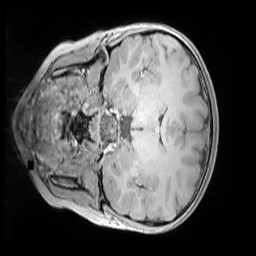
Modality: MP2RAGE
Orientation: coronal
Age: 8
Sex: female
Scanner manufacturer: siemens
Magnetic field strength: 3 T
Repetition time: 4 s
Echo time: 0.00303 s